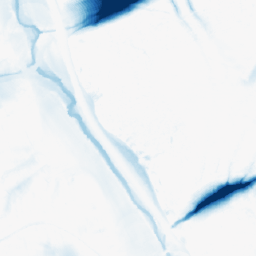
Category: morphological
Decomposition family: morphological_ellipse
Decomposition parameters: operation: closing
width: 50
height: 50
Upsampling method: area
Upsampling parameters: scale: 2
Upsampling scale: 2